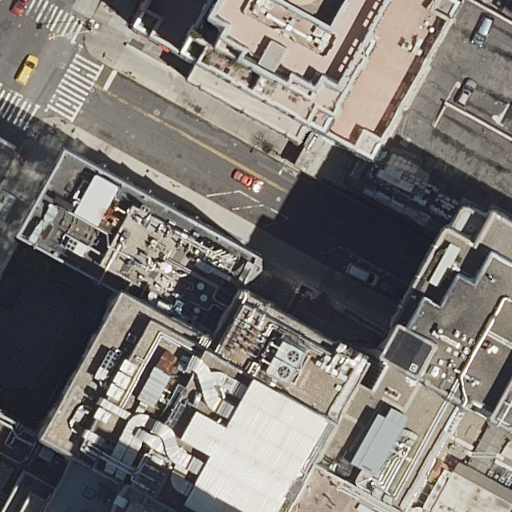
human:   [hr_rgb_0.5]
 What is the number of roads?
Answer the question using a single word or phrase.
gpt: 3

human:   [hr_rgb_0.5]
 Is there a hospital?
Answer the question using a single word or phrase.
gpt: yes

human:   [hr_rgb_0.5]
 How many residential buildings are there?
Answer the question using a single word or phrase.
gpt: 6

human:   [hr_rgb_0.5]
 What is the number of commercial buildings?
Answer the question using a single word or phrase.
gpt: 0

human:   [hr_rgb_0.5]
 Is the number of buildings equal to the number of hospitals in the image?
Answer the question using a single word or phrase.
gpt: no

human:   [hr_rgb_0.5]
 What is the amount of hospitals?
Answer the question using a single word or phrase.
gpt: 1

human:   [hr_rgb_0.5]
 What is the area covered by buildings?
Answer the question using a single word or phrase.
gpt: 13688m2

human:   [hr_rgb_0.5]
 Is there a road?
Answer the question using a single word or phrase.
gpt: yes

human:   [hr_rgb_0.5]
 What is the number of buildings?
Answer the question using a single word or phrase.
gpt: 6

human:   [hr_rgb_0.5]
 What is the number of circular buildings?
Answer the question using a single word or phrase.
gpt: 0

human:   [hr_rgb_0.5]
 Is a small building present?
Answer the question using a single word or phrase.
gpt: no

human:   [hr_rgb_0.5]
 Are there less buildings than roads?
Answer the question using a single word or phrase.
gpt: no

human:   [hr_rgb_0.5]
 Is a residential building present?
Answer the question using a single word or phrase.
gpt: yes

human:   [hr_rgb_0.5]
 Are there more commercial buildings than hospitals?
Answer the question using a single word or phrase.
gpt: no

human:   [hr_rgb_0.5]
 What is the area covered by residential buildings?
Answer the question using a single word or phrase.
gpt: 13688m2

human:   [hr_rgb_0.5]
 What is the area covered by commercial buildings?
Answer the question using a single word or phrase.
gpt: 0m2

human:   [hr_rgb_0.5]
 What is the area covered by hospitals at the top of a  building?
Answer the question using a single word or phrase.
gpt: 0m2

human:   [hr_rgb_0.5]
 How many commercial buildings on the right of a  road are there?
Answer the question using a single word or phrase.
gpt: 0

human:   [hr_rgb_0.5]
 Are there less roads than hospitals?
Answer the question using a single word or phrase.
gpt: no

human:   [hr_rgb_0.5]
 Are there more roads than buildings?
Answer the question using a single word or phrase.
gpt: no

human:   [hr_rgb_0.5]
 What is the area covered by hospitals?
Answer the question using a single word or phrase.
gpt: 1172m2

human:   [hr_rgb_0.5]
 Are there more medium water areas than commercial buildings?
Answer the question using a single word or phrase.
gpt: no

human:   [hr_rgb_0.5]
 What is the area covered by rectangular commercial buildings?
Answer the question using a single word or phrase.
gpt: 0m2

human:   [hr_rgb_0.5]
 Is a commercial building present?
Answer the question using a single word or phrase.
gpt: no

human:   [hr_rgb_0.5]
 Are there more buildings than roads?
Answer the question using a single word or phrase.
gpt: yes

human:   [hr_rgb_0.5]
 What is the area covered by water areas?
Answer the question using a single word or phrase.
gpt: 0m2

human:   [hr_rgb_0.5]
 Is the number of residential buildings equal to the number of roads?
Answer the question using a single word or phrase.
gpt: no

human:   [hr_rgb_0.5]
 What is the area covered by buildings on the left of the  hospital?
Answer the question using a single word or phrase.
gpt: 0m2

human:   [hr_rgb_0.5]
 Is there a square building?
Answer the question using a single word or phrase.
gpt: no

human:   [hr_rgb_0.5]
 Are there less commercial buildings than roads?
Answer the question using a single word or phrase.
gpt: yes

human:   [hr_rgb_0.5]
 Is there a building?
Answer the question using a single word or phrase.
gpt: yes

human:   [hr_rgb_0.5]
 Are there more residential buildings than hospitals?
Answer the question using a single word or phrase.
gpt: yes

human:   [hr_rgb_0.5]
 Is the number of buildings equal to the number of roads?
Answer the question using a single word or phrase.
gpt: no

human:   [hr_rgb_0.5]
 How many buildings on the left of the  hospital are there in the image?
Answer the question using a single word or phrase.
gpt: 0

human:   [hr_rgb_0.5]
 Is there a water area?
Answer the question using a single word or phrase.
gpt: no

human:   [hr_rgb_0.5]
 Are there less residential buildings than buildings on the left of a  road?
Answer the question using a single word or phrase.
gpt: no

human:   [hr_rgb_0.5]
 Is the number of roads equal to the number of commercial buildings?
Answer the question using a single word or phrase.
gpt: no

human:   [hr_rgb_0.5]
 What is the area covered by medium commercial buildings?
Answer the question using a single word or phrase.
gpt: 0m2

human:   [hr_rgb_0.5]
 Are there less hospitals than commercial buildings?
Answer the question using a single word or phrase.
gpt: no

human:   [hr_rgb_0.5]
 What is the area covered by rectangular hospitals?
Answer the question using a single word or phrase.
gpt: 1172m2

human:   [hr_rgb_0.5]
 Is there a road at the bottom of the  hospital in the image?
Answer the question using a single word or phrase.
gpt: no

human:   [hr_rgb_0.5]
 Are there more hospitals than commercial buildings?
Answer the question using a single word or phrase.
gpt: yes

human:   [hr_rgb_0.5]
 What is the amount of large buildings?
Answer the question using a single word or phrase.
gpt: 5

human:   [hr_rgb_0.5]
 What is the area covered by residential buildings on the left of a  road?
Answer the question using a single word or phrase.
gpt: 467m2

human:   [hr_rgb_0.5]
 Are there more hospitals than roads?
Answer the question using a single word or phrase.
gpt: no

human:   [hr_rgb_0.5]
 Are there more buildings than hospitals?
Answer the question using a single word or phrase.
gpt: yes

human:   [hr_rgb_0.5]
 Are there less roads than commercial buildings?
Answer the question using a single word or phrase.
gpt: no

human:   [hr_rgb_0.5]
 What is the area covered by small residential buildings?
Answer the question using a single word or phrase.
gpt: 0m2

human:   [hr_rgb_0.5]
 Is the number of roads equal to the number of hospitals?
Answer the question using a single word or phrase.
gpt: no

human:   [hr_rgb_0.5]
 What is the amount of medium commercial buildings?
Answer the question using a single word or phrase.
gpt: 0

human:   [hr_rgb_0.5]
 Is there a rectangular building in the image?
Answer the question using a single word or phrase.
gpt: yes

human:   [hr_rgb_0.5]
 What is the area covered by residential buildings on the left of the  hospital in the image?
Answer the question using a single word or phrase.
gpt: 0m2

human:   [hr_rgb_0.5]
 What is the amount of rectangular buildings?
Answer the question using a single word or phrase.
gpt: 2

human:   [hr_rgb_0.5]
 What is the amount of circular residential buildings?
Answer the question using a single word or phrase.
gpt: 0

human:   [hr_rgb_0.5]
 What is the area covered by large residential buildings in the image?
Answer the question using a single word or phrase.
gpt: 13220m2

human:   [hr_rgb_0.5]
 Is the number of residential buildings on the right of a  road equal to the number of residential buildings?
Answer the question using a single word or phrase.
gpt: no

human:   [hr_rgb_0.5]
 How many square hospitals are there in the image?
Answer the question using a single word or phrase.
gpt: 0

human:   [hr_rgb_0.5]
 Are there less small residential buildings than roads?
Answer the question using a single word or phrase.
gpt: yes

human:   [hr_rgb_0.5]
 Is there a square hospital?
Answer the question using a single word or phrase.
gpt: no

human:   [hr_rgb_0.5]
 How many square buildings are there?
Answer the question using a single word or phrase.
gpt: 0

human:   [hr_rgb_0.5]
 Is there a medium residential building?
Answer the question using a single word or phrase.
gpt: yes

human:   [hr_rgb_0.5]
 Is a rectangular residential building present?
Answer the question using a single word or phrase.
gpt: yes

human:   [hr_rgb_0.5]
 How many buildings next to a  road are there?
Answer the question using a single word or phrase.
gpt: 6

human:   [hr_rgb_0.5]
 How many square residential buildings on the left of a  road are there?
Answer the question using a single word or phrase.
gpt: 0